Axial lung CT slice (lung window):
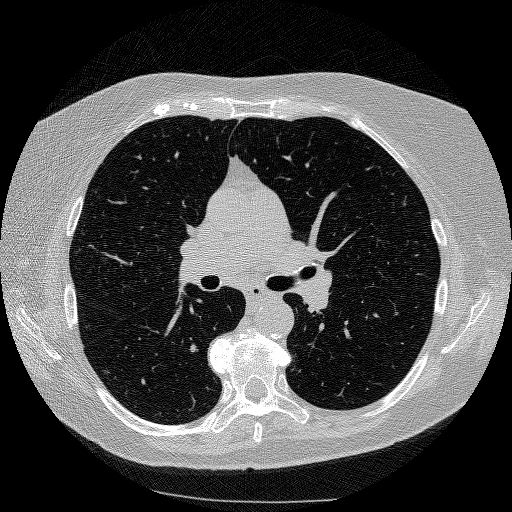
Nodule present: no